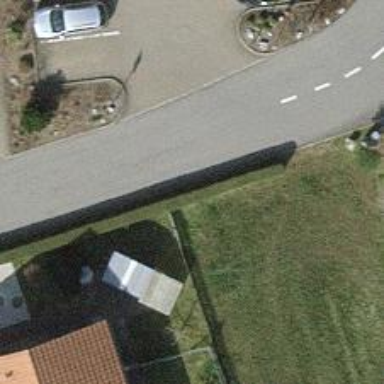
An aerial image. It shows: Hedge barrier.